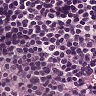
Metastatic tissue present: no